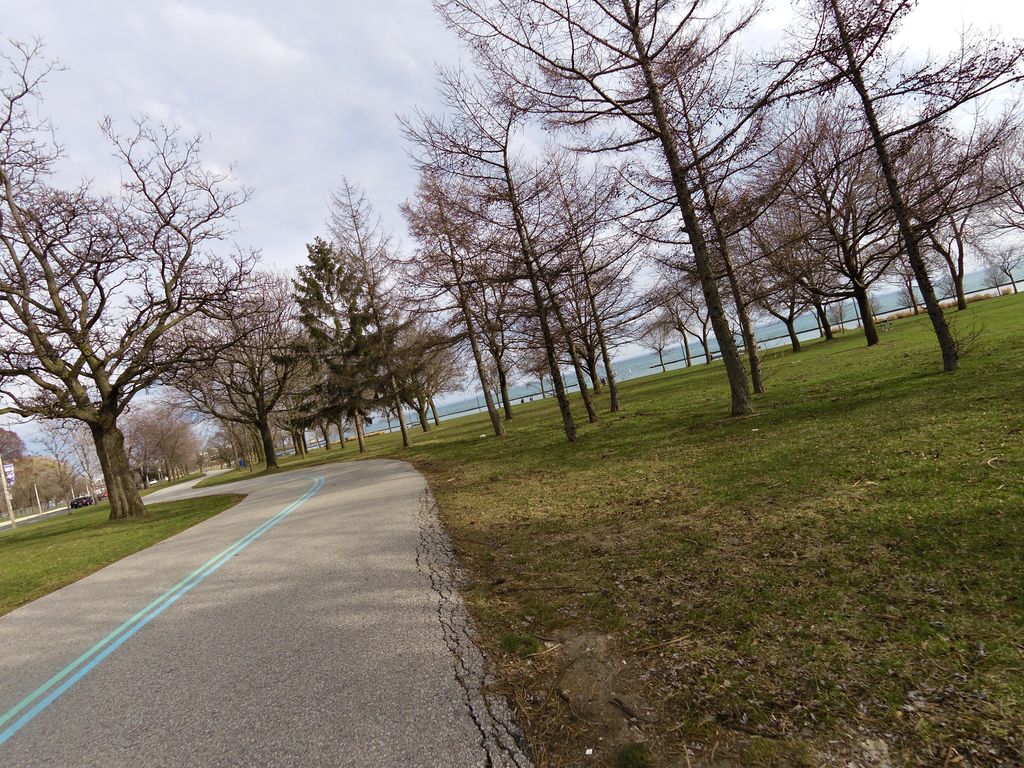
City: toronto